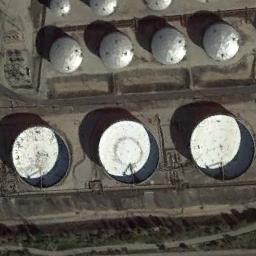
Label: storage tanks